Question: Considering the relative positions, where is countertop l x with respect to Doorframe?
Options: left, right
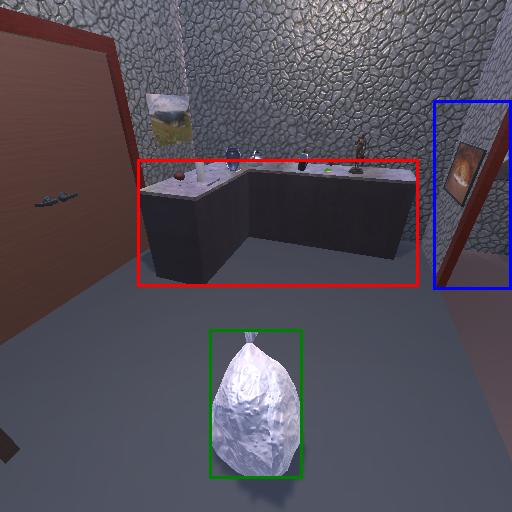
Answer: left